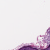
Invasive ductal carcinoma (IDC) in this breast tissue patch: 0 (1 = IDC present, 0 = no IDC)